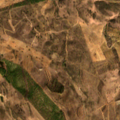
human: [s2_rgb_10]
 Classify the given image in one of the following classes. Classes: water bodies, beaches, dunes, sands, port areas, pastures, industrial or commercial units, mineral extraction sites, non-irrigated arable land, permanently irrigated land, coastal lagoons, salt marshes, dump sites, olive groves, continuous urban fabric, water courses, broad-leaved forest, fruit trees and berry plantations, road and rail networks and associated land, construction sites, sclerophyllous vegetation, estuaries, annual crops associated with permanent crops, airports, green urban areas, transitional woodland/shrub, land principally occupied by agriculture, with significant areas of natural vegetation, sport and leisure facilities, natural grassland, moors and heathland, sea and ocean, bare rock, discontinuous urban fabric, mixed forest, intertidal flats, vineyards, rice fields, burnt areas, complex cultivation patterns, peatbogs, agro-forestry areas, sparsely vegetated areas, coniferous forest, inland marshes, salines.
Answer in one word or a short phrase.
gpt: non-irrigated arable land, land principally occupied by agriculture, with significant areas of natural vegetation, agro-forestry areas, transitional woodland/shrub